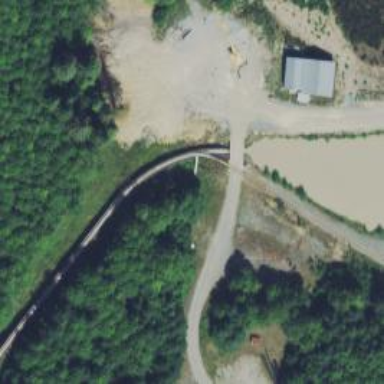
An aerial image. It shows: Bridge over flume.